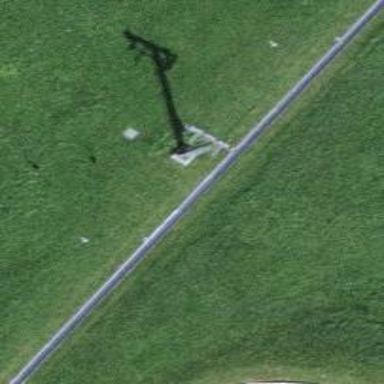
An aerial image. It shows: Pylon for aerialway.